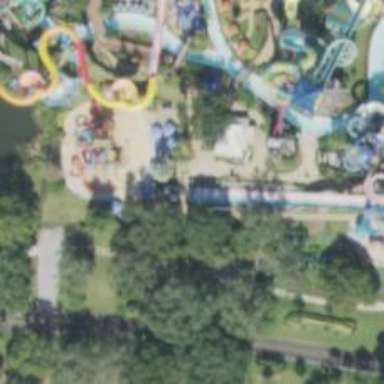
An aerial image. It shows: Water slide attraction.